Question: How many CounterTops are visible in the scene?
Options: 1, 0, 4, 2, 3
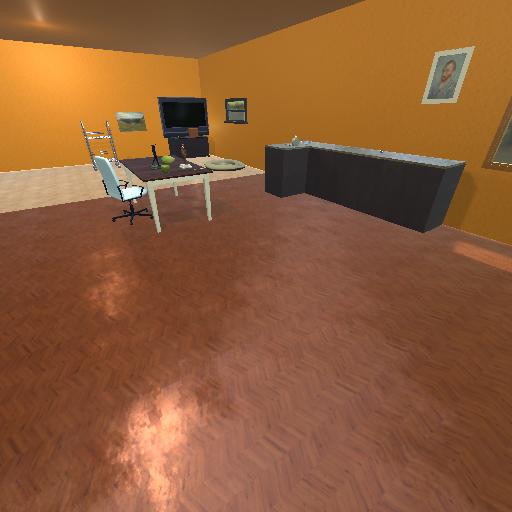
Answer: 1